Question: I am having an interesting problem creating the custom tableview I need...
I found this <URL>, but it does not really address my issue...
I am trying to put a subclassed UIView inside a subclassed UITableViewCell. The custom view holds a UIButton and a couple labels. Simplified, it's like this:

Both the custom view and custom tableviewcell have xibs.
MyCustomView.xib's class is set to MyCustomView and I have properties for the labels and the button as well as an IBAction for the button.
MyCustomTableView.xib has a property for MyCustomView and is importing MyCustomView.h.
In MyCustomView.xib, I have this init:
'''
-(id)initWithNibName:(NSString *)nibName nibBundle:(NSBundle *)nibBundle myLabelText:(NSString *)labelText {
//The custom view in the tableviewcell is 69 by 64...
if ((self = [super initWithFrame:CGRectMake(0, 0, 69, 64)])) {
[self setmyLabelText:labelText];
}
return self;
}
'''
And in my TableViewController...
'''
- (UITableViewCell *)tableView:(UITableView *)tableView cellForRowAtIndexPath:(NSIndexPath *)indexPath {
MyCustomTableViewCell *cell = (MyCustomTableViewCell *)[tableView dequeueReusableCellWithIdentifier:@"theCell" forIndexPath:indexPath];
// Configure the cell...
cell.customView = [[MyCustomView alloc] initWithNibName:@"MyCustomView" nibBundle:nil fileContentID:@"Some Text..."];
return cell;
}
'''
When I run the app, the custom tableview cell's contents are fine, but the content of the custom view inside the custom tableview cell is blank.
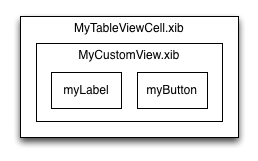
Answer: It seems that MyCustomView's initializer(-initWithNibName:nibBundle:myLabelText:) don't load any xib.
This post will help you.
<URL>
...and MyCustomView should be created once inside MyCustomTableViewCell, as @rdelmar says.